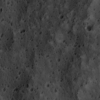
Label: not_dusty